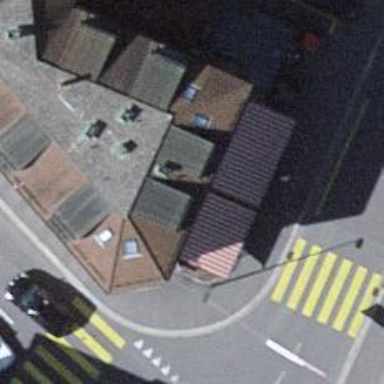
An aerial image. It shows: Pub.